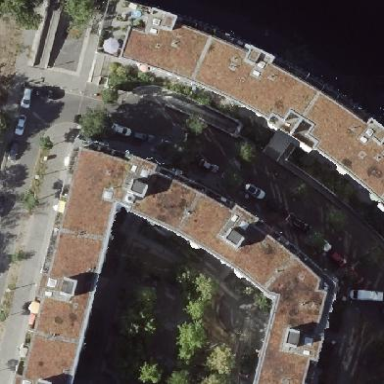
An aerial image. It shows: Residential building with flat roof.